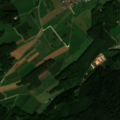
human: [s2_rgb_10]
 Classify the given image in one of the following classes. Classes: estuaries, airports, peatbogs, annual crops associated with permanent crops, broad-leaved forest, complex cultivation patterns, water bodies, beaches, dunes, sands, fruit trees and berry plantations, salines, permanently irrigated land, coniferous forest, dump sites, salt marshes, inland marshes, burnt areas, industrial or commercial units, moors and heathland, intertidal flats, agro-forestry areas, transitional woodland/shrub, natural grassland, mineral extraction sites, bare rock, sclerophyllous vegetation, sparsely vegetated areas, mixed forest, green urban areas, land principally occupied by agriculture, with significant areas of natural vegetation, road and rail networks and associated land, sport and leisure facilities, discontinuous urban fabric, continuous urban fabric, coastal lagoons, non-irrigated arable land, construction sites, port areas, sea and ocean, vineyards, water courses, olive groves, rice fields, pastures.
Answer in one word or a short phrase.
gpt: discontinuous urban fabric, non-irrigated arable land, mixed forest